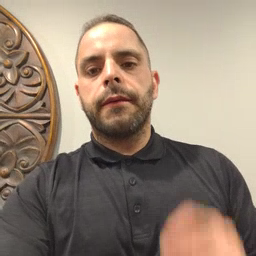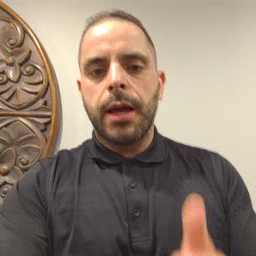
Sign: fast